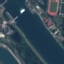
Land use / land cover class: River